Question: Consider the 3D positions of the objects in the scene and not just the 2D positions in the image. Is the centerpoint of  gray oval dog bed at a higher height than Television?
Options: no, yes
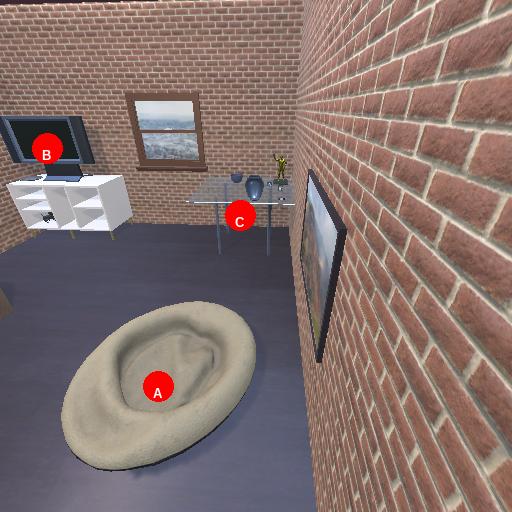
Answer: no